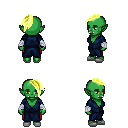
a pixel art fantasy rpg character, female body template, orc, green skin, blue robe, red pants, gold long mohawk hairstyle, white cloth bandages, white slippers, four views (front, back, left, right), 2x2 character sprite sheet, small pixel art, hard edges, no anti-aliasing